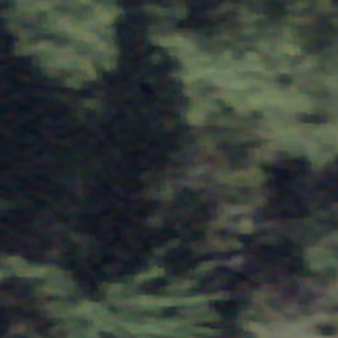
Label: other